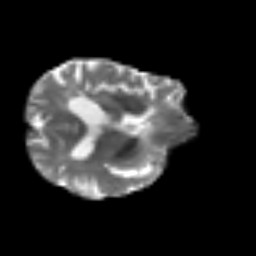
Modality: T2w
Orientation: axial
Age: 64
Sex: male
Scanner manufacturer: siemens
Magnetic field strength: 3 T
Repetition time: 3.2 s
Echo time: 0.081 s